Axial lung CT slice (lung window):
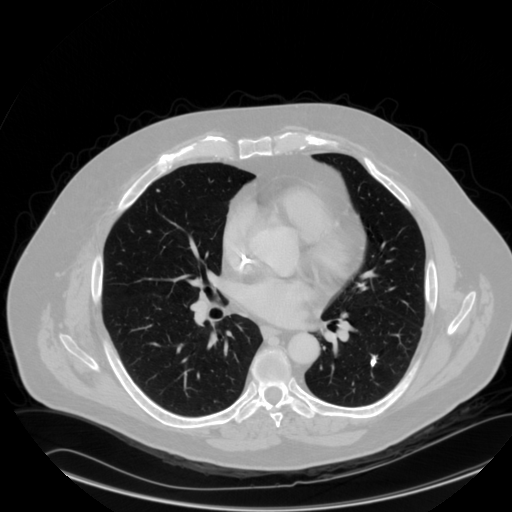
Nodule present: yes
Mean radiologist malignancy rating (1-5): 1.75